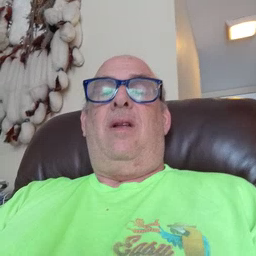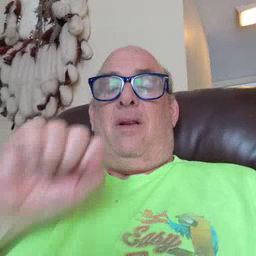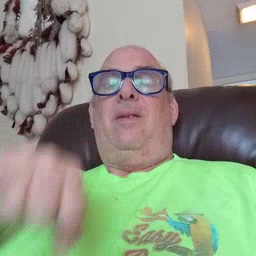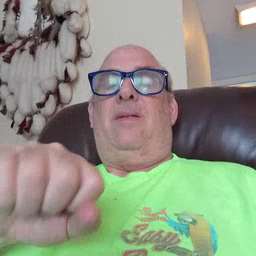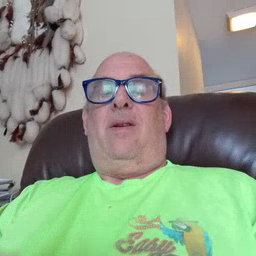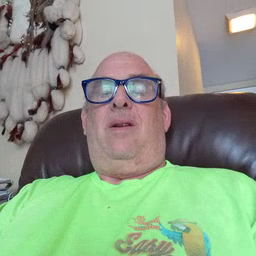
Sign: can